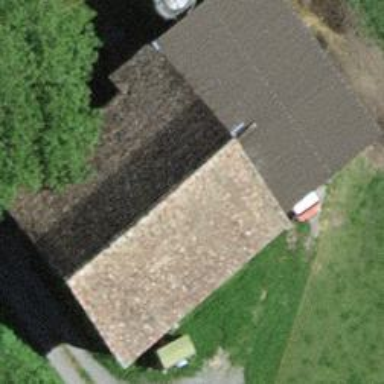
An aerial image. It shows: Rural barn.